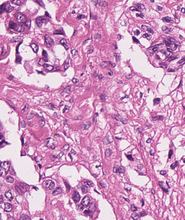
Tumor epithelial tissue: yes
Tumor-associated stroma tissue: yes
Normal tissue: no